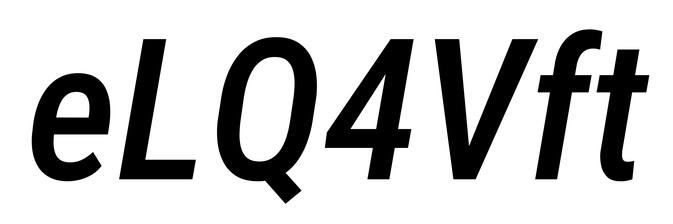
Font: Roboto-Italic_Condensed_Medium_Italic